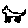
Label: cat